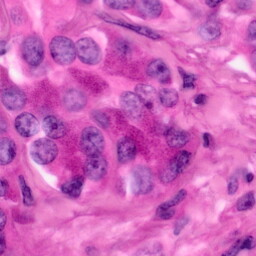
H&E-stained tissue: Pancreatic